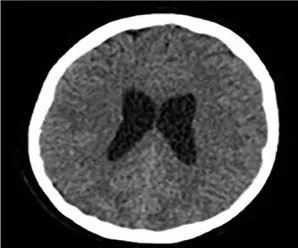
Normal findings of brain CT scan: CT brain scan without/with intravenous contrast dye administration (A,B).
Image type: radiology (ct)